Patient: sex F, age 76
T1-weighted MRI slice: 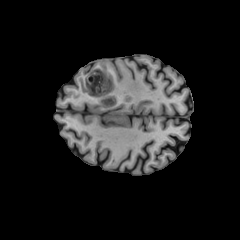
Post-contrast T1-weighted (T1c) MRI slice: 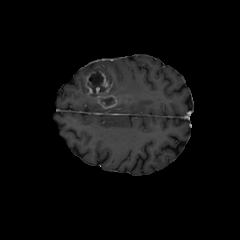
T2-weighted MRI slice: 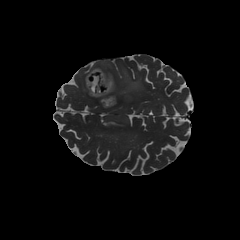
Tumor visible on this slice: yes
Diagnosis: Glioblastoma, IDH-wildtype
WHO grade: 4